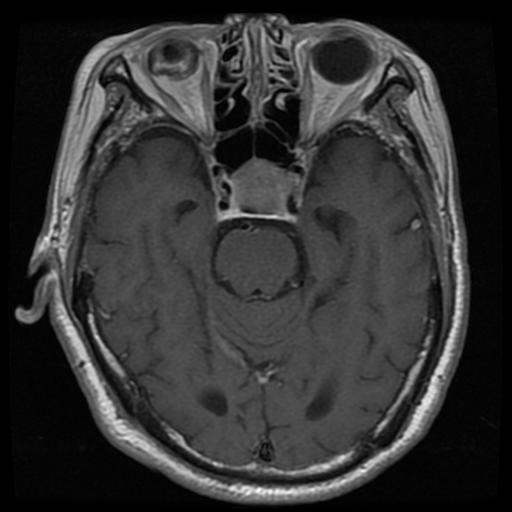
Label: pituitary